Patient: sex M, age 63
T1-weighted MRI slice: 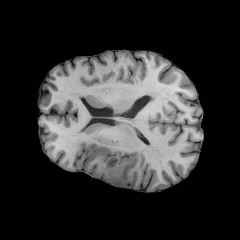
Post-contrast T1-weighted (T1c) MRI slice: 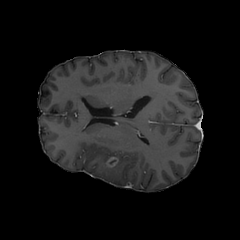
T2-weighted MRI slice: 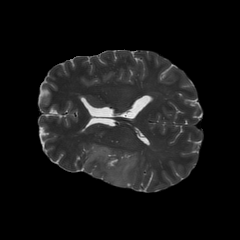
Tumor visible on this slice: yes
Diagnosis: Glioblastoma, IDH-wildtype
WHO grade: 4